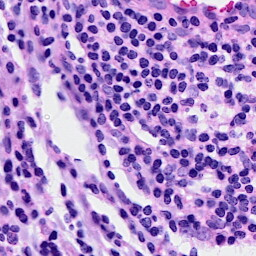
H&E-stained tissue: Breast